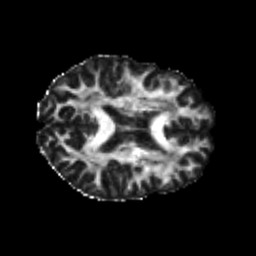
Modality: FA
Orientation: axial
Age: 21
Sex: male
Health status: healthy
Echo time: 0.074 s